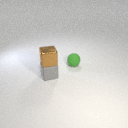
small gray rubber cube below small brown metal cube